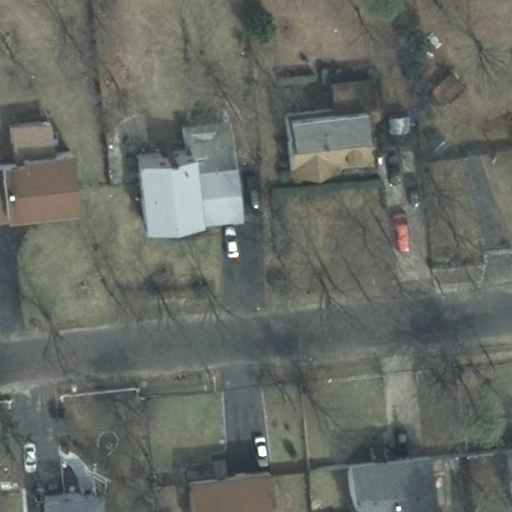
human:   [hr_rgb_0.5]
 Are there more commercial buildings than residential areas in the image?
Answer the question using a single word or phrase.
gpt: no

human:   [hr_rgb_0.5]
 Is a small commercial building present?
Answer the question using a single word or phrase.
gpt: no

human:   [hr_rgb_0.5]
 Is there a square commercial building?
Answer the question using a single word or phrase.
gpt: no

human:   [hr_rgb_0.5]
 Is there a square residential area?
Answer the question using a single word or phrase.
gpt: no

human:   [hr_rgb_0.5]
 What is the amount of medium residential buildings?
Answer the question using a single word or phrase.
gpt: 4

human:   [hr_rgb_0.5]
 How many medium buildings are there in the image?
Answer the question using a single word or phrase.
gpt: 4

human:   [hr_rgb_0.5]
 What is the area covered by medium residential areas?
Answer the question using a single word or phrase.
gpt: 0m2

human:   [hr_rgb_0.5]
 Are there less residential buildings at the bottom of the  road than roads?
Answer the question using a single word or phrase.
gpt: no

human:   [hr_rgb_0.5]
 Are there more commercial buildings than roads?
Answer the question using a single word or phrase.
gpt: no

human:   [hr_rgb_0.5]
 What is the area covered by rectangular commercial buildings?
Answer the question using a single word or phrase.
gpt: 0m2

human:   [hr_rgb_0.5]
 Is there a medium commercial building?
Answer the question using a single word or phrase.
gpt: no

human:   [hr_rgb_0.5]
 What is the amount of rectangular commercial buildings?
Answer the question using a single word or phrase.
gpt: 0

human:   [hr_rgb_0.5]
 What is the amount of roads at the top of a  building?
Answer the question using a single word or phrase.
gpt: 1

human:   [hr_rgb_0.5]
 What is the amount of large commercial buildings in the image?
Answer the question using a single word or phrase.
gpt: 0

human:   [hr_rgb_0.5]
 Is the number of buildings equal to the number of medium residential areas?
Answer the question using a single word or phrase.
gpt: no

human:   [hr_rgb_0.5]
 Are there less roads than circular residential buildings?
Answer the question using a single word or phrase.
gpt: no

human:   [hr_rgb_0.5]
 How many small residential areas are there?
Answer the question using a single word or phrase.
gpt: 0

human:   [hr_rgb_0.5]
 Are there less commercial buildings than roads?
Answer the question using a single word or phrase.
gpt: yes

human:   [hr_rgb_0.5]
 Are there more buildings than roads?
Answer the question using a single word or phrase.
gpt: yes

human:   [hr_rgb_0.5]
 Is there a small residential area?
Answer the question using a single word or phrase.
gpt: no

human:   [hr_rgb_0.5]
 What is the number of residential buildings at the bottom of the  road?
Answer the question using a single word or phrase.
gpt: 3

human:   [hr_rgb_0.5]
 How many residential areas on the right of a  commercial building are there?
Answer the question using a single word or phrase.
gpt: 0

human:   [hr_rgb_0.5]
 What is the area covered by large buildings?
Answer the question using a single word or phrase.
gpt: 0m2

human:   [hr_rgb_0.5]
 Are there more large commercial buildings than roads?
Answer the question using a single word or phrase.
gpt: no

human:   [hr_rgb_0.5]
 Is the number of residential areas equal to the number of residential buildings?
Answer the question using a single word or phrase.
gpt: no

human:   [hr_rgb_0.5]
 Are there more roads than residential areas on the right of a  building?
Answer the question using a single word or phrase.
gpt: yes

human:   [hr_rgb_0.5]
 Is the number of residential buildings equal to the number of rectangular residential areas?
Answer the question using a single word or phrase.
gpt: no

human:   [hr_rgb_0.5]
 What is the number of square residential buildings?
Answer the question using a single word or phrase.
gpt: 0

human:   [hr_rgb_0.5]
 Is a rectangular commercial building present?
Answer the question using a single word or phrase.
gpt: no

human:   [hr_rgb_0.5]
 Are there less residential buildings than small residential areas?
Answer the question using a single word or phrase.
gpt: no

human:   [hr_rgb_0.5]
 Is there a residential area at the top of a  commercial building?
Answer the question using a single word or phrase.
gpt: no

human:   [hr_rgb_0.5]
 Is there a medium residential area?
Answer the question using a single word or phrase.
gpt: no

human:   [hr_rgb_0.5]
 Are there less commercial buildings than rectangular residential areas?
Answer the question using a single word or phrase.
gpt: yes

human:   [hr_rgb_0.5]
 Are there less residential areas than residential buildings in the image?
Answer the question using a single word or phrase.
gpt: yes

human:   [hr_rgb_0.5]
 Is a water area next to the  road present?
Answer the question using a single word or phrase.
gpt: no

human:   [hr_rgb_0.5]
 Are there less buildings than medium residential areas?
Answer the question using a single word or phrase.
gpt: no